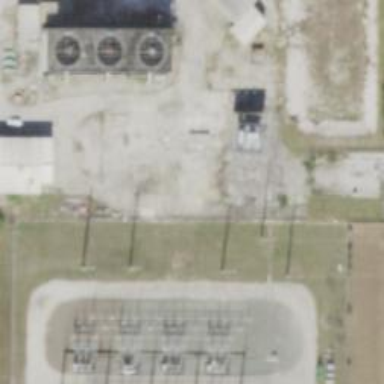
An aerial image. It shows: Gas-powered generator.